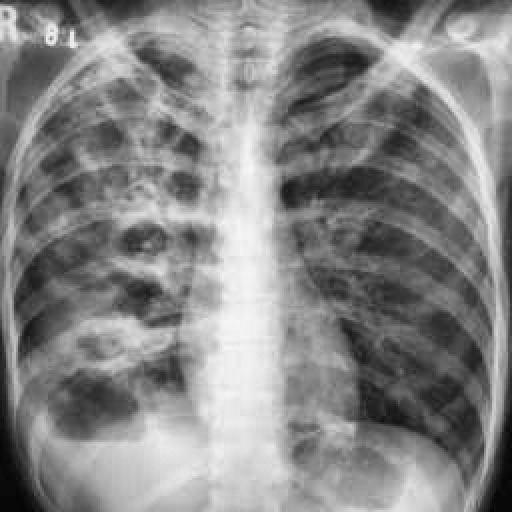
Finding: TUBERCULOSIS